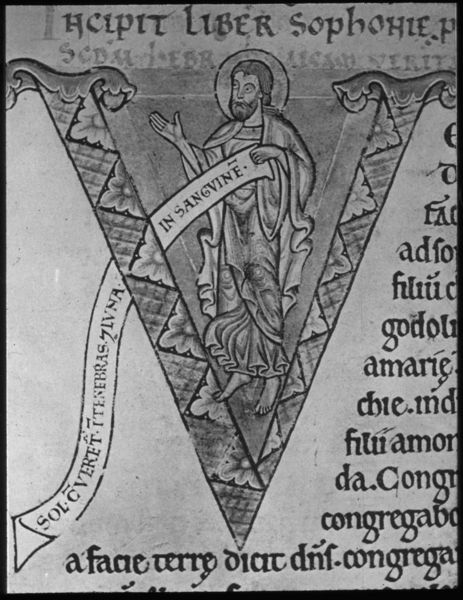
Titel: Dover Bibel
Standort: Herstellungsort: Canterbury, Christ Church (EU - GB)
Institution: Cambridge, Corpus Christi College
Schlagwörter: blätter, fuß, hand, mann, blume, grau, kleid, schwarz, zeichnung, bart, bibel, falten, gewand, füße, schrift, fahne, banner, detail, foto, blut, buch, barfuß, druck, schwarzweiss, stich, seite, text, initiale, buchseite, rauten, heiligenschein, christus, jesus, mittelalter, heiliger, schriftrolle, heilig, schwebend, römisch, latein, spruchband, schriftband, glorie, buchmalerei, anfangsbuchstabe, heiliegenschein, sprache, heilieger, v, 5, buchtext, englische, sophohie, buchstabe v